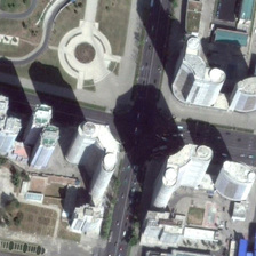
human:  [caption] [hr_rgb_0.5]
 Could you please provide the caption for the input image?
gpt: Around the intersection, there are several high-rise buildings with different styles.

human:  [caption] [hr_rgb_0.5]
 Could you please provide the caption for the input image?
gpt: There are several tall buildings with different styles around the intersection.

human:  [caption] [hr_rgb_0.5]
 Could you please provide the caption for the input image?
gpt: Many buildings near the intersection of the business district.

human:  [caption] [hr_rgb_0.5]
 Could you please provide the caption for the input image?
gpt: Many buildings near the intersection of the business district.

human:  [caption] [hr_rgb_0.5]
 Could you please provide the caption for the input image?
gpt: Several buildings near the downtown intersection.